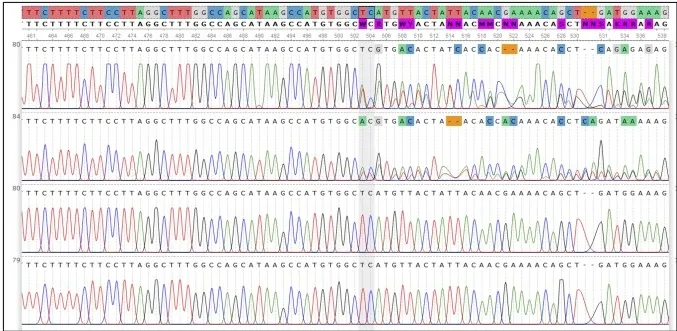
Sanger sequencing of
MLH1 gene, pinpointing the presence or absence of the c.333_334delTC mutation in the patient, and ,family members.
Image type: chart (chart)